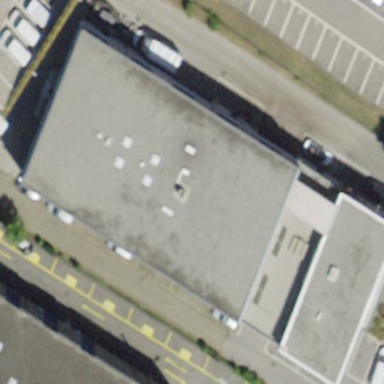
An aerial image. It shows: Industrial building.